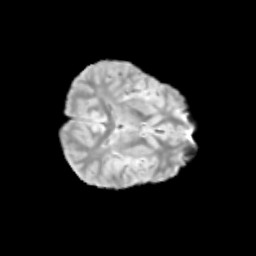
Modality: T2w
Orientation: axial
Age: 9
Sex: male
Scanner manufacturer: siemens
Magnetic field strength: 3 T
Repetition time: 3.8 s
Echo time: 0.07 s